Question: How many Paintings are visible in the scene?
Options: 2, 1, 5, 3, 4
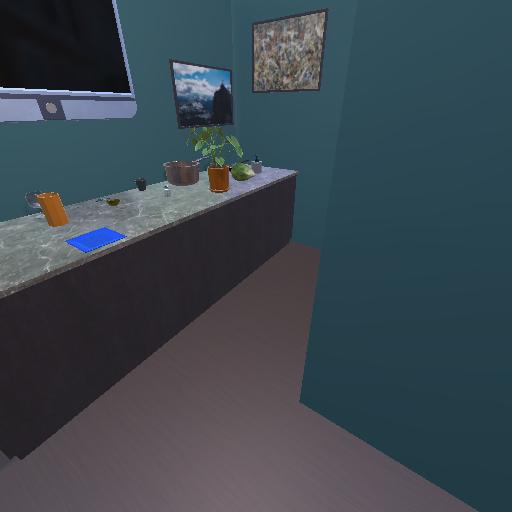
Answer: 2